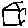
Label: house